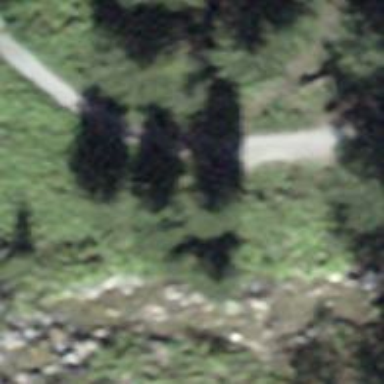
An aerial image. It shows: Path on bridge.